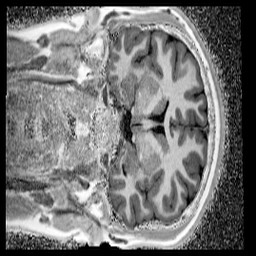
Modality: UNIT1_denoised
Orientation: coronal
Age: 13
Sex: male
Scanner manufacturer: siemens
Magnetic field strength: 3 T
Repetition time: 4 s
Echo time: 0.00299 s